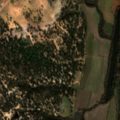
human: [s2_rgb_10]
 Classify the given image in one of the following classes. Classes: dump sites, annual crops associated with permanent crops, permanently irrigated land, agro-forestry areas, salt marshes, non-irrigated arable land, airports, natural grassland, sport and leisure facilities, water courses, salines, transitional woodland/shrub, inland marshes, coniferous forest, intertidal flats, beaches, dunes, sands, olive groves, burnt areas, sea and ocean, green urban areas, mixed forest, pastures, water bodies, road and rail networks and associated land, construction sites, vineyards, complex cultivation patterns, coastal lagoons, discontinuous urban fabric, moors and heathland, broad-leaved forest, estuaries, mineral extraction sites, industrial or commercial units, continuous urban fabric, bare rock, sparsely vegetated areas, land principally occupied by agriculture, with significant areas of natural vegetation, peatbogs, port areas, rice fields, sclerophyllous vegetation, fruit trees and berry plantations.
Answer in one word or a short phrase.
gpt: rice fields, pastures, agro-forestry areas, mixed forest, transitional woodland/shrub